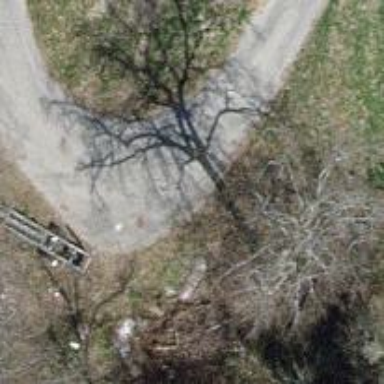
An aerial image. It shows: Well-maintained alley with grade1 tracktype.